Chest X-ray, PA view. Patient: 34 years old, sex M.
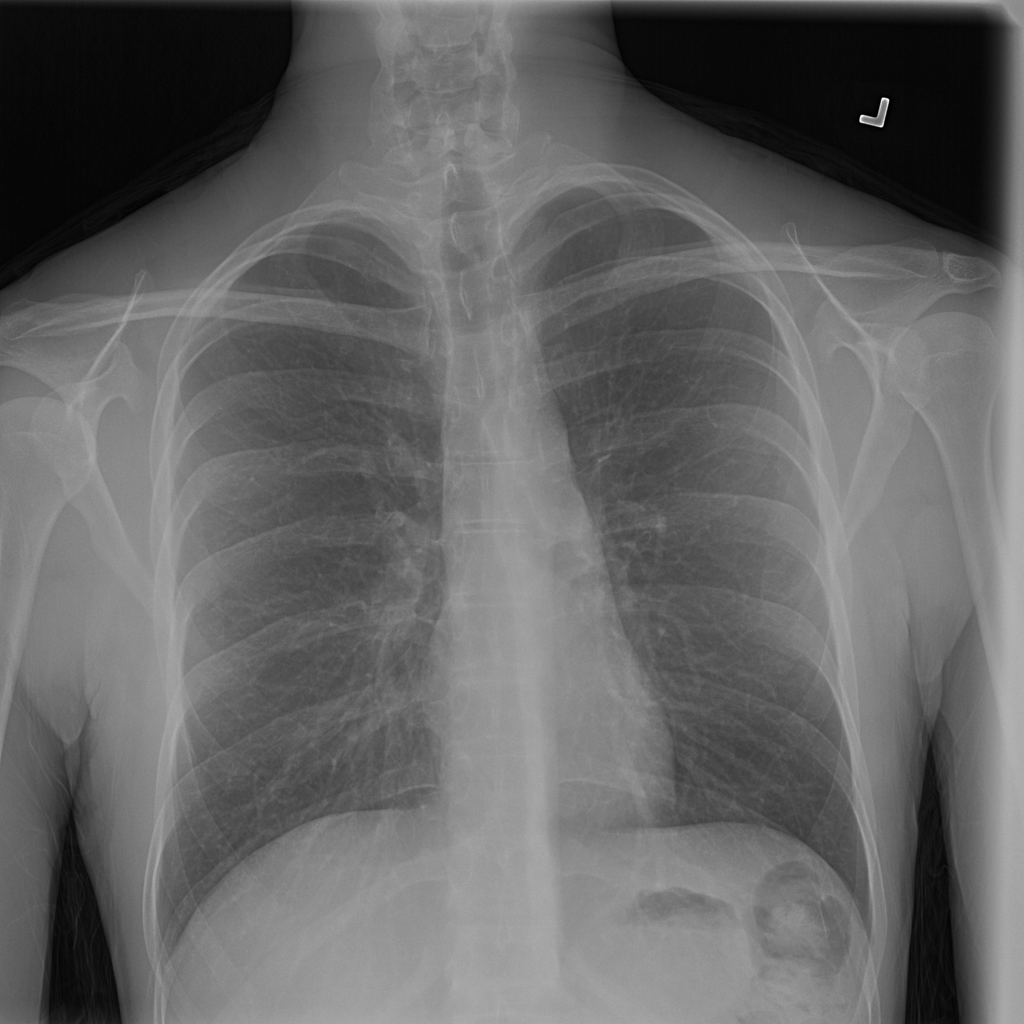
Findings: No Finding